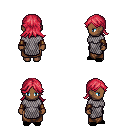
a pixel art fantasy rpg character, female body template, human, dark skin, chain mail, robe skirt, ruby red loose hair, leather bracers, black slippers, four views (front, back, left, right), 2x2 character sprite sheet, small pixel art, hard edges, no anti-aliasing